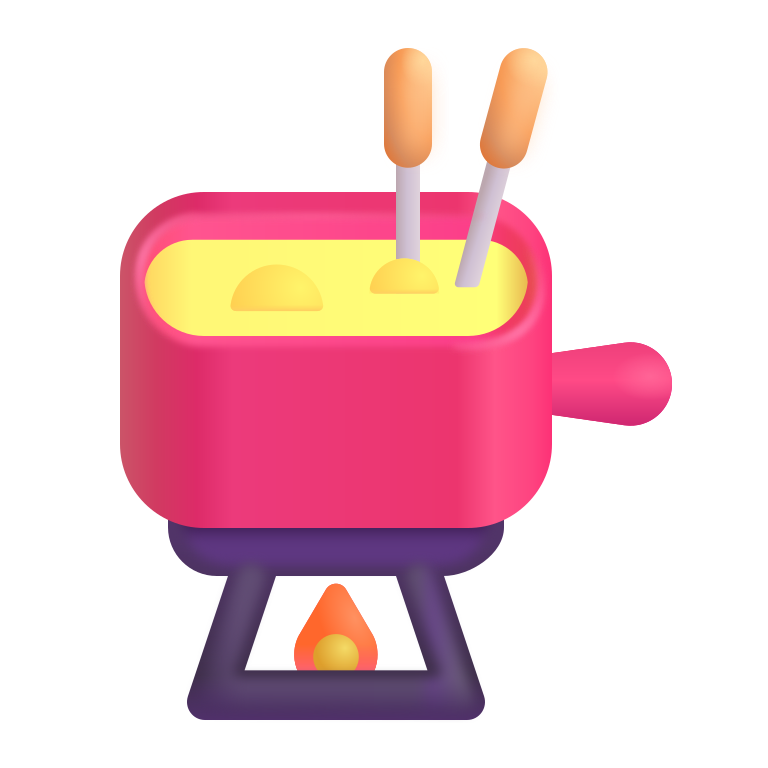
fondue color